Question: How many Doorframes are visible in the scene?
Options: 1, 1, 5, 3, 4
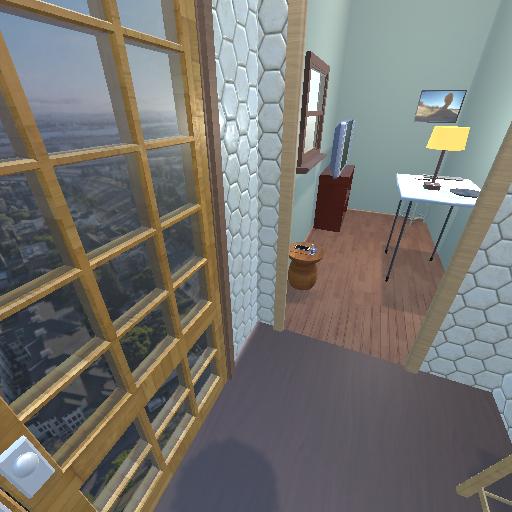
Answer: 1